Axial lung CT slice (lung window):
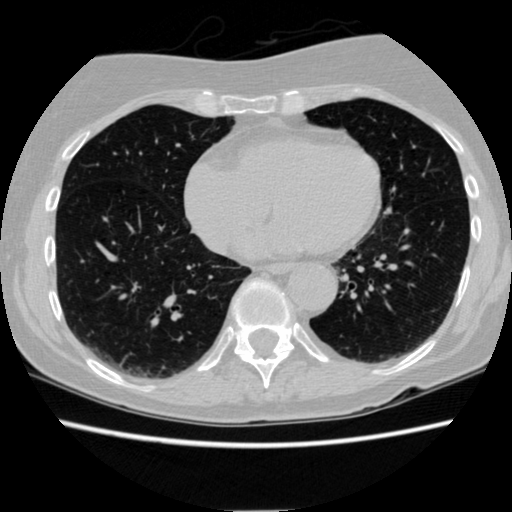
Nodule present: no